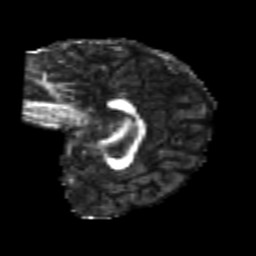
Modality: FA
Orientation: sagittal
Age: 24
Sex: female
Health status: healthy
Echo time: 0.074 s